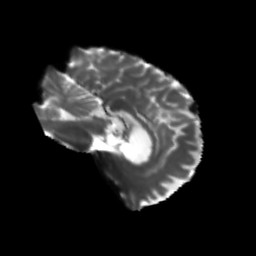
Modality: T2w
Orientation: sagittal
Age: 74
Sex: female
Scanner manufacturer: siemens
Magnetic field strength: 3 T
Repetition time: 5.25 s
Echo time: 0.08 s